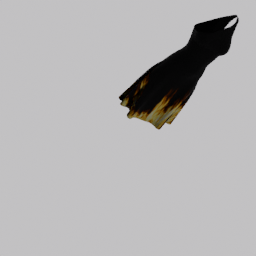
Label: people